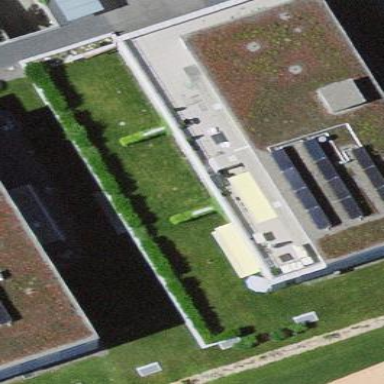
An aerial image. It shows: Building with flat roof.